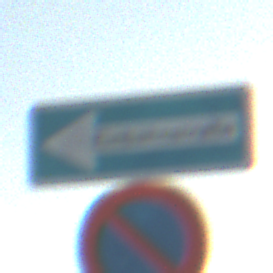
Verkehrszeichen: EinbahnstrasseLinksweisend
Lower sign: EingeschraenktesHalteverbot
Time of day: SunriseSunset
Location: Outdoor (Beach)
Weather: Clear
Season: NotSpecified
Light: Natural